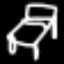
Label: bed